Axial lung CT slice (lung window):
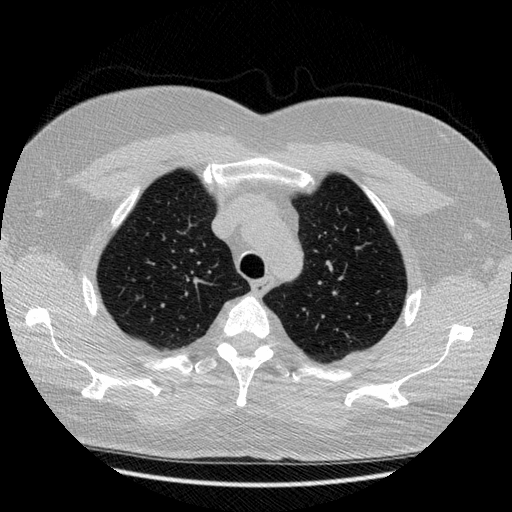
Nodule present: no